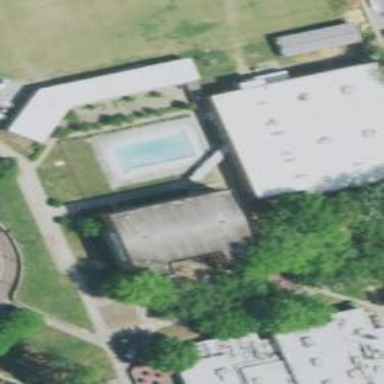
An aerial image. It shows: College building.